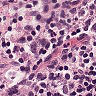
Metastatic tissue present: no